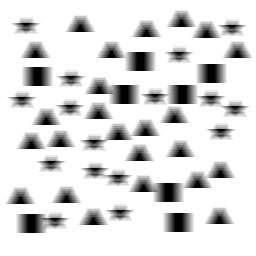
Squares: 8
Triangles: 24
Stars: 16
Total shapes: 48